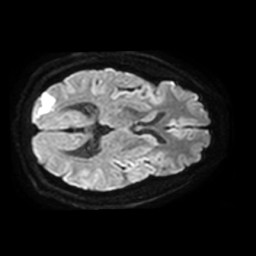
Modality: TRACE
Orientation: axial
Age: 53
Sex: male
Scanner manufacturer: philips
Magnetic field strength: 3 T
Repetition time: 4.104 s
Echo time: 0.06119 s